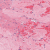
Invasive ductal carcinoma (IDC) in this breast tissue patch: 0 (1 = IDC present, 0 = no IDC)